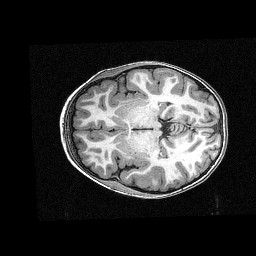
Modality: T1w
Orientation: axial
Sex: female
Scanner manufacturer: siemens
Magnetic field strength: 3 T
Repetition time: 2.3 s
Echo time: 0.00336 s